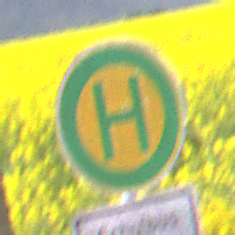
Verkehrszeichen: Haltestelle
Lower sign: ZeitangabenMitBeschraenkungAufWochentage5
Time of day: MorningAfternoon
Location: Outdoor (RoadRail)
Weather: Clear
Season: NotSpecified
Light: Natural